Interaction volume radius: 5 \u00c5
Interaction volume height: 25 \u00c5
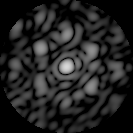
Disorder parameter: 0.6479